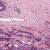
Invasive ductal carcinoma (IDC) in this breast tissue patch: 1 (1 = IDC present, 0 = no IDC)